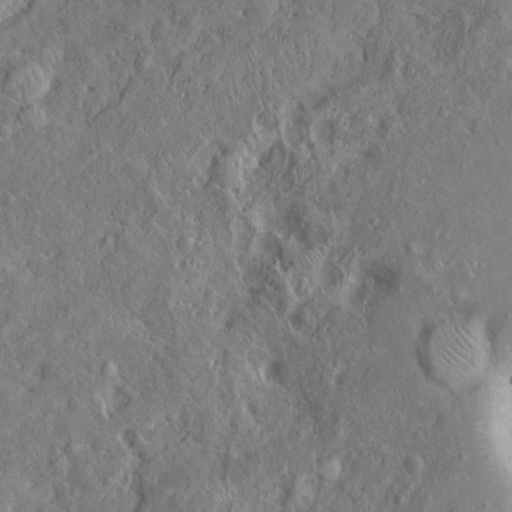
Objects detected: cone, cone